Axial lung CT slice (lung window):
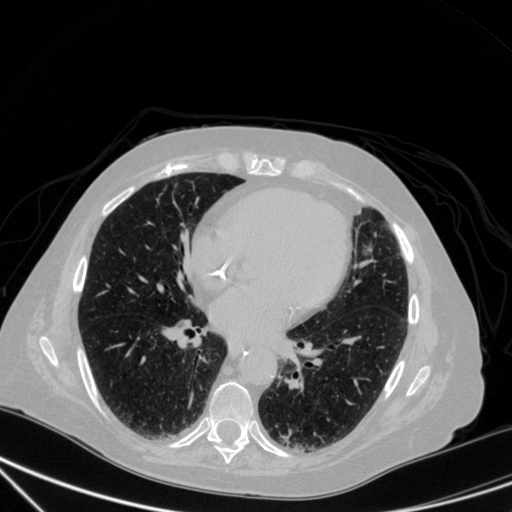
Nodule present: no